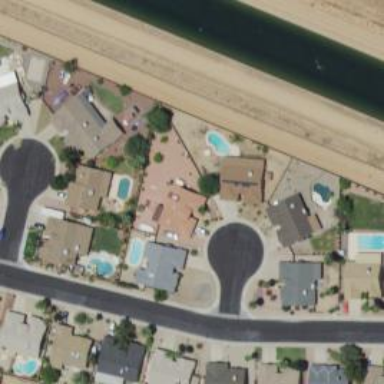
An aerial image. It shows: Residential road with asphalt surface.